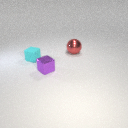
small cyan rubber cube behind small purple metal cube